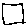
Label: square